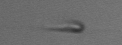
Label: flagellate_morphotype3